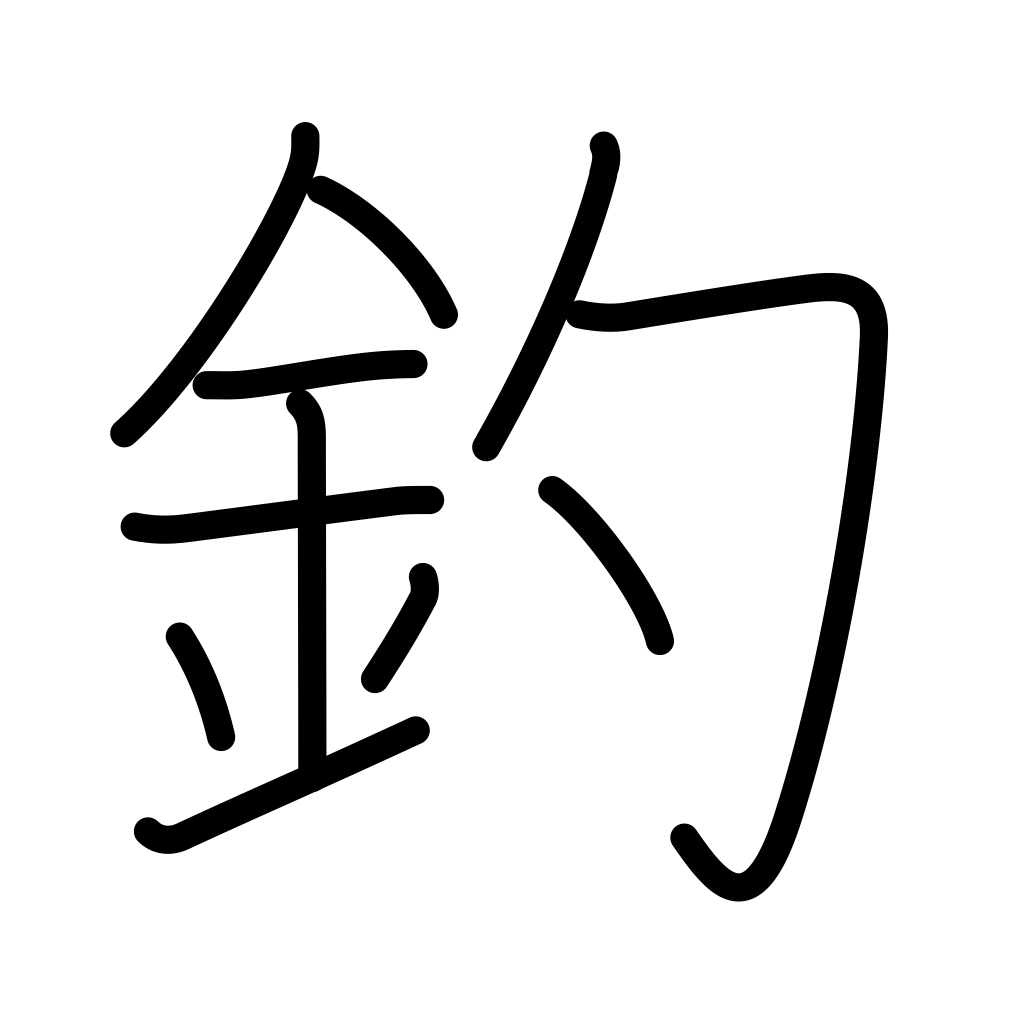
Meaning: angling, fish, catch, allure, ensnare